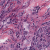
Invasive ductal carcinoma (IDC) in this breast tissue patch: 1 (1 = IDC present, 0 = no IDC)